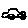
Label: car